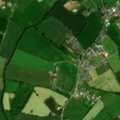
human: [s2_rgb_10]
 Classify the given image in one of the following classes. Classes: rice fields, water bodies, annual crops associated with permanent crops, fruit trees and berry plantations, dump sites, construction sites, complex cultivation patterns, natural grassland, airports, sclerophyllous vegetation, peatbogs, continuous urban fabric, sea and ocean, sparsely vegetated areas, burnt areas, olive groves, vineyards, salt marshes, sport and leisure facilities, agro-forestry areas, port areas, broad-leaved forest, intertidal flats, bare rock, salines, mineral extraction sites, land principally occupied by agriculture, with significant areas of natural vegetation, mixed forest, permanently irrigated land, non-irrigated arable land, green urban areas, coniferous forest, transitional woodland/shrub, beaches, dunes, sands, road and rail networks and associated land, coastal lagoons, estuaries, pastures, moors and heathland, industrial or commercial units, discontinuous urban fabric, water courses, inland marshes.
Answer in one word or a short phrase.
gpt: discontinuous urban fabric, non-irrigated arable land, pastures